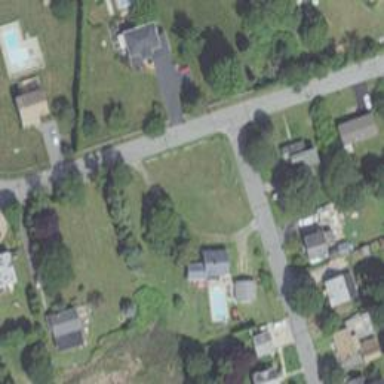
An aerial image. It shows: Driveway leading to service road.